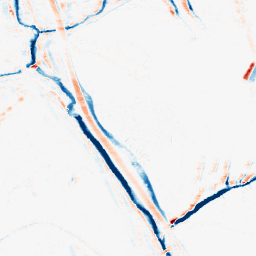
Category: morphological
Decomposition family: morphological_ellipse
Decomposition parameters: operation: average
width: 5
height: 10
Upsampling method: cubic_mitchell
Upsampling parameters: scale: 4
Upsampling scale: 4